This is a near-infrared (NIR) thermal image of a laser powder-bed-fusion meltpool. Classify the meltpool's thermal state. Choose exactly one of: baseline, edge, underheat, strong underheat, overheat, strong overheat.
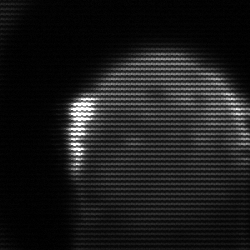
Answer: baseline